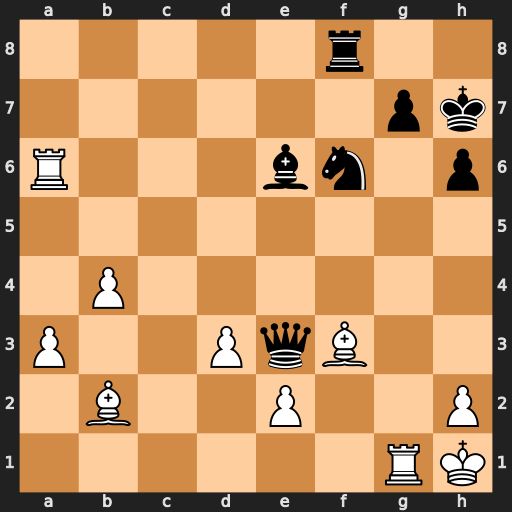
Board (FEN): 5r2/6pk/R3bn1p/8/1P6/P2PqB2/1B2P2P/6RK
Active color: w
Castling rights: -
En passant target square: -
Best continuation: Be4+ Kh8 Rxe6